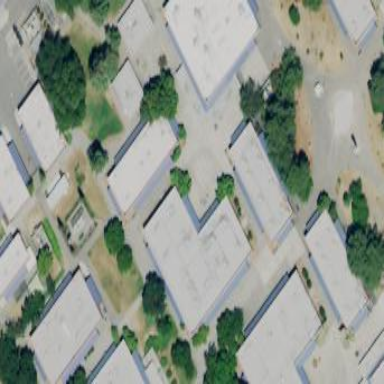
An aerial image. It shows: School building.